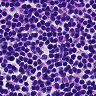
Metastatic tissue present: no